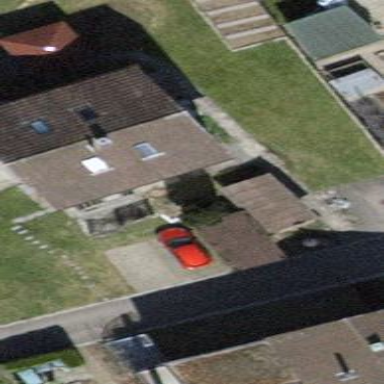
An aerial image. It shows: Gabled roof apartments building.